Question:
I was wondering is there any formula that can allow me to do:
I would like Excel to read whatever is in H5 (which is 12-52) and check the following conditions:
'''
If H5 equals H4 then take whatever is in N4 and insert it into I5
If H5 equals O4 then take whatever is in U4 and insert it into I5
If H5 equals V4 then take whatever is in AB4 and insert it into I5
If H5 equals AC4 then take whatever is in AI4 and insert it into I5
'''
As you can see H5 equals AC4 so take value 80 from AI4 cell and insert it in I5 cell and discard every other conditions.
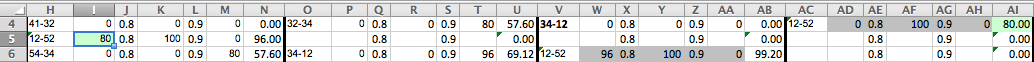
Answer: write following function in I5
'''
=if(h5=h4,n4,if(h5=o4,u4,if(h5=v4,ab4,if(h5=ac4,ai4,"error"))))
'''
If it does not recognize if then try to replace if with iif
Effectively, I am putting the desired value in truepart and using falsepart for next "if" function until last part where you have not declared what value should go I took liberty to take it as ERROR
Update: function to get max value
'''
=max(if(h5=h4,n4,-10000),if(h5=v4,ab4,-10000),if(h5=o4,u4,-10000),if(h5=ac4,ai4,-10000))
'''
Here i presumed the -10000 is the value that you are never going to receive... and I can not take error string here as max has to work on it.
No problem here goes the macro code based on my analysis of your requirement:
'''
Option Explicit
Function mymax() As String
Dim value As String
Dim r, c, pos
value = -1000
c = ActiveCell.Column-6
r = ActiveCell.Row
For i = c To 299
pos = 1 + i * 7
If Cells(r, c) = Cells(r - 1, pos) Then
If value < Cells(r - 1, pos+6) Then
value = Cells(r - 1, pos+6)
End If
Next
If value = -1000 Then
max = "ERROR"
Else
max = value
End If
End Function
'''
you call call this function macro life any other excel function:
'''
=mymax()
'''